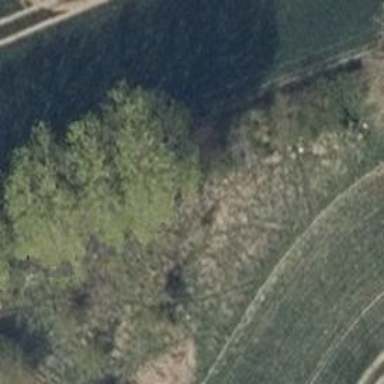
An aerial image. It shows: Row of deciduous broadleaved trees.